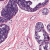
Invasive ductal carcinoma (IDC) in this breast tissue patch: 0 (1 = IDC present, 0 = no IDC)